Question:
If I have a image like this, can I handle event based on which number or area user clicks?
Example,
If user clicks 1 in this image, it goes to url1.
If user clicks 2 in this image, it goes to url2.
Of course, this is just 1 image.
Is there a feature like this in jquery or jquerymobile?
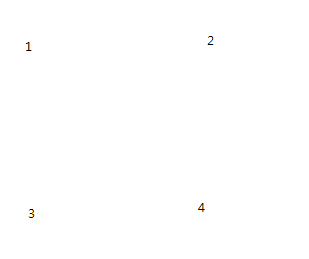
Answer: you should use image map:
'''
<img src="your img source" width="100" height="100" alt="*alt*" usemap="#yourmap">
<map name="yourmap">
<area shape="rect" coords="0,0,50,50" href="firsturl">
<area shape="rect" coords="50,0,100,50" href="secondurl">
<area shape="rect" coords="0,50,50,100" href="thirdurl">
<area shape="rect" coords="50,50,100,100" href="forth">
</map>
'''
If you don't know your image size initially you could calculate the dimensions using JavaScript or jQuery and generate the html in document ready event handler